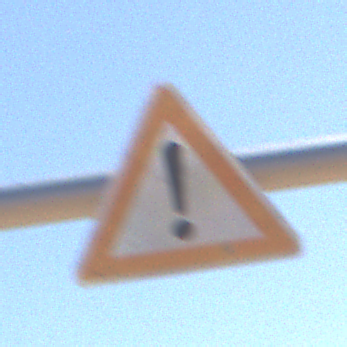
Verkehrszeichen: Gefahrenstelle
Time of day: Midday
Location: Outdoor (Nature)
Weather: Clear
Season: NotSpecified
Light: Natural